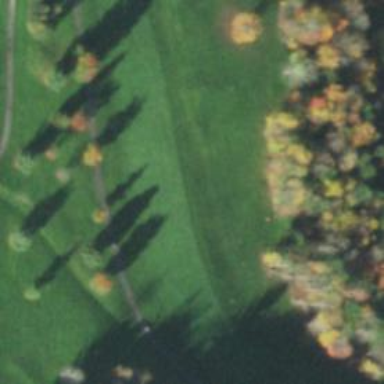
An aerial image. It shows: View of golf hole.